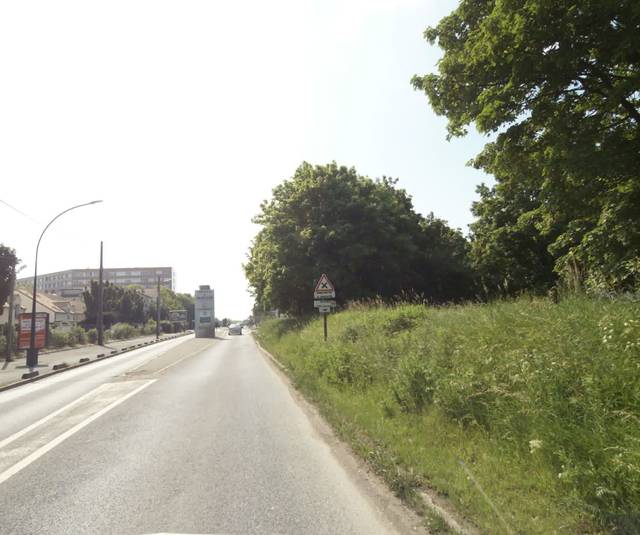
Region: France
Coordinates: 48.957, 2.23